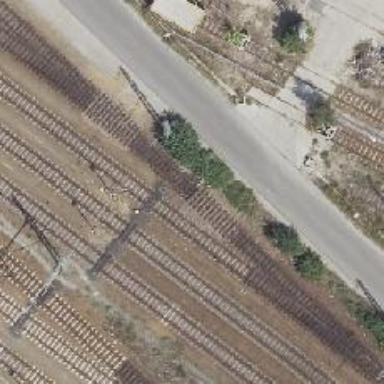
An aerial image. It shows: Rail yard with electrified contact lines for the railway.